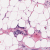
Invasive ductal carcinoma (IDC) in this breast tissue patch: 1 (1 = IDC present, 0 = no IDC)